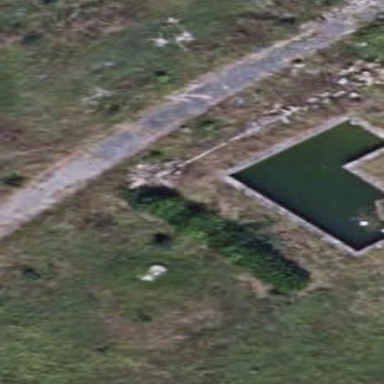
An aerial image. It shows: Swimming pool located in leisure land.